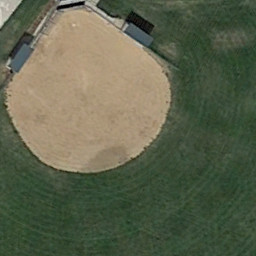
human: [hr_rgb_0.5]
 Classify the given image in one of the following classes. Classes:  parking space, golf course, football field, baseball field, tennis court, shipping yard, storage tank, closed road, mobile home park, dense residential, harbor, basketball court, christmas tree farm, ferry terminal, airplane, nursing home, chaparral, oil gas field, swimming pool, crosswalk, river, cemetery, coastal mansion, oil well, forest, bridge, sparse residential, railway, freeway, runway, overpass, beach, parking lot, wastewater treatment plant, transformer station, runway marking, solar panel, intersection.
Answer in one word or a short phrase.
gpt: baseball field